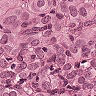
Metastatic tissue present: yes